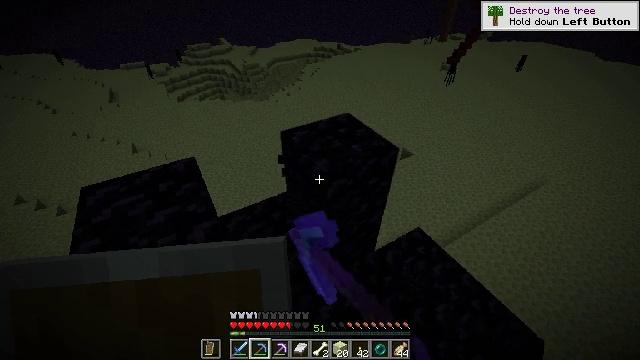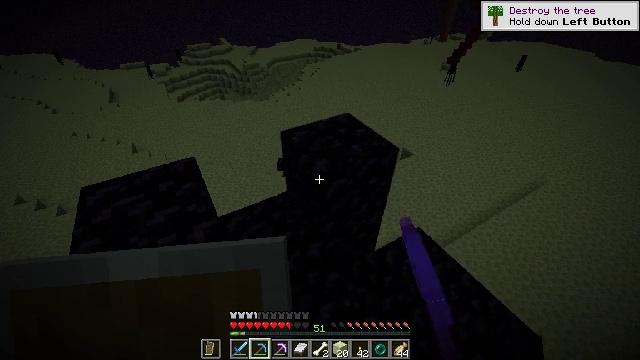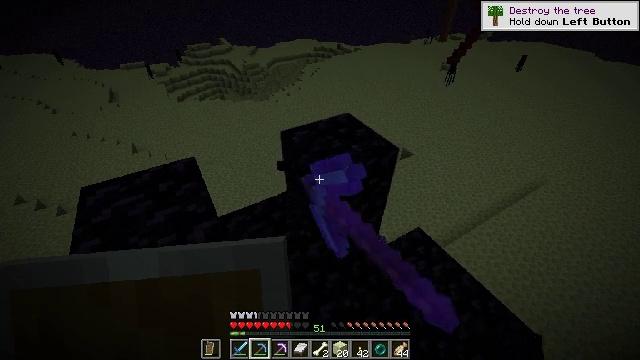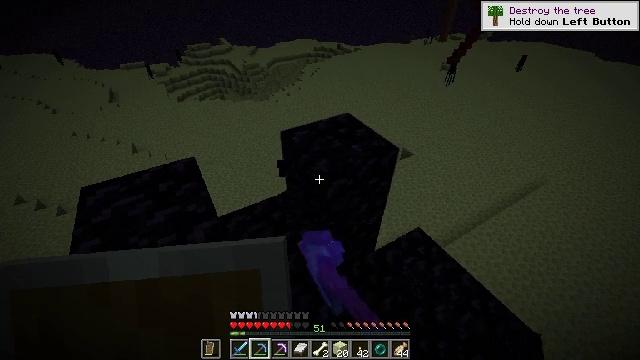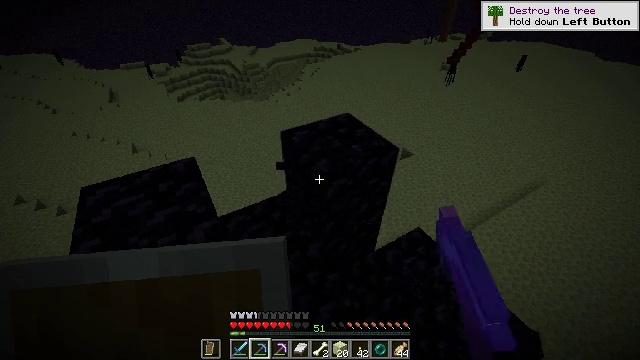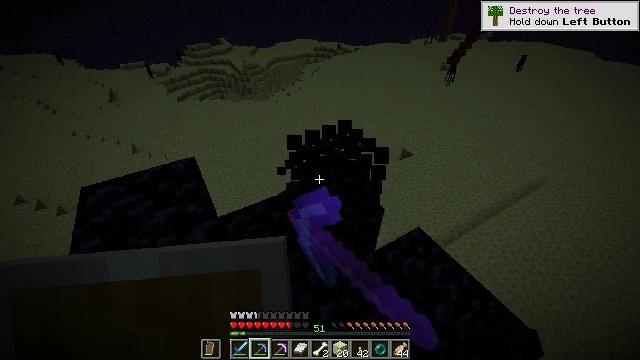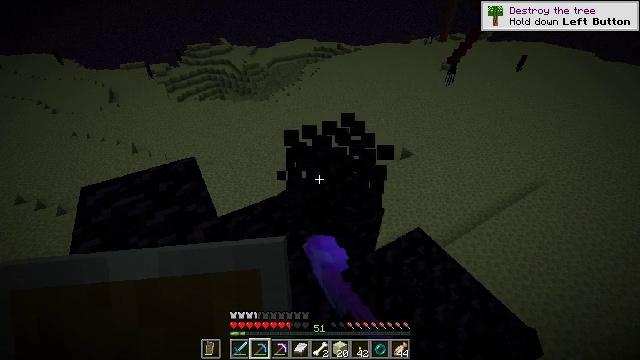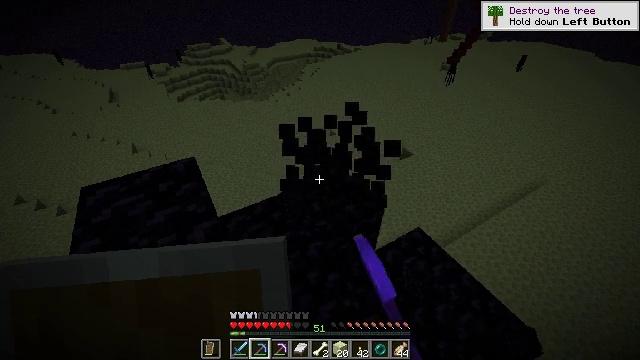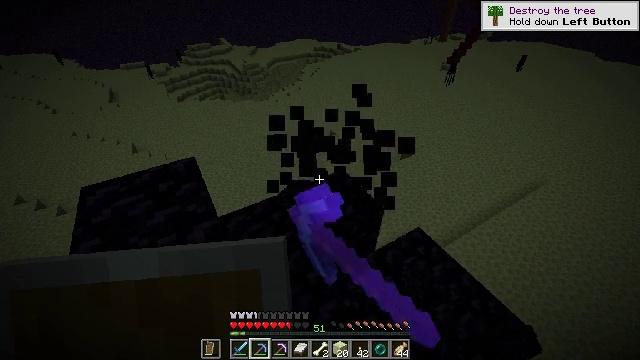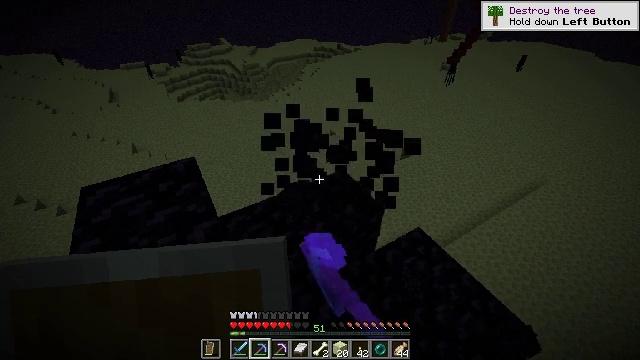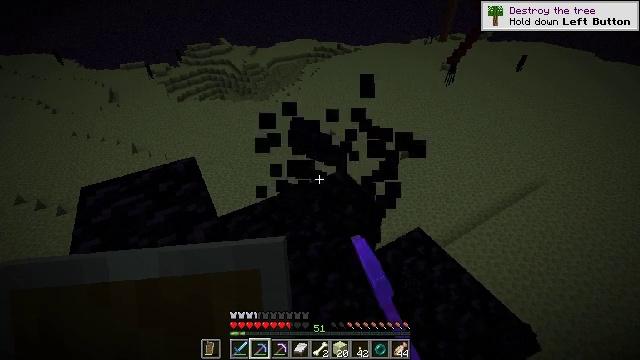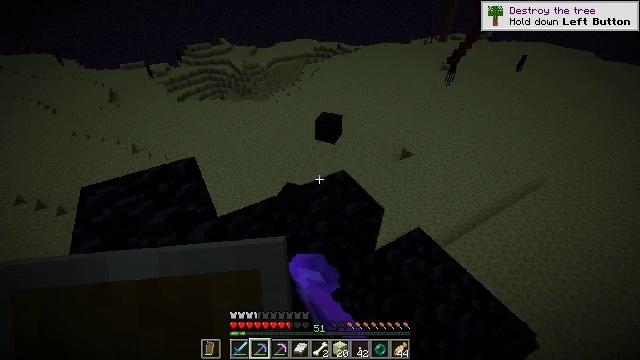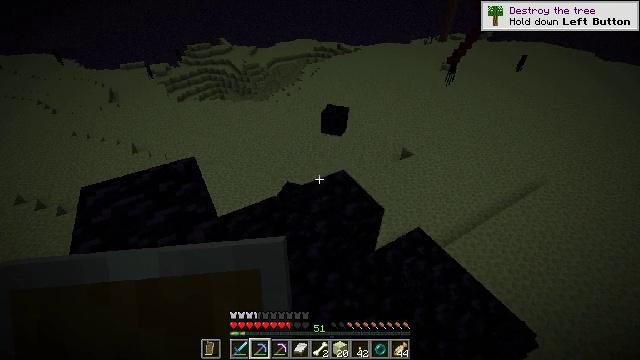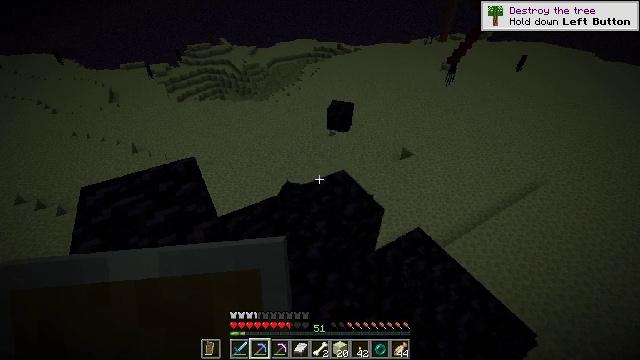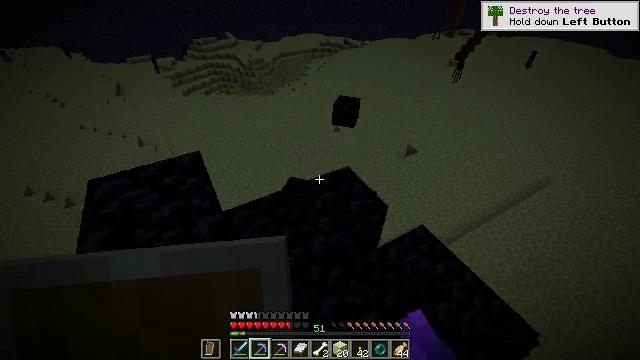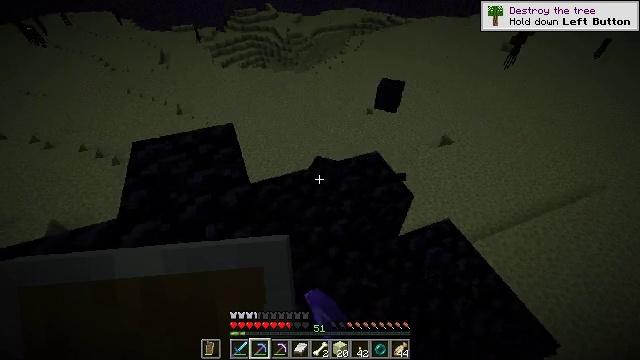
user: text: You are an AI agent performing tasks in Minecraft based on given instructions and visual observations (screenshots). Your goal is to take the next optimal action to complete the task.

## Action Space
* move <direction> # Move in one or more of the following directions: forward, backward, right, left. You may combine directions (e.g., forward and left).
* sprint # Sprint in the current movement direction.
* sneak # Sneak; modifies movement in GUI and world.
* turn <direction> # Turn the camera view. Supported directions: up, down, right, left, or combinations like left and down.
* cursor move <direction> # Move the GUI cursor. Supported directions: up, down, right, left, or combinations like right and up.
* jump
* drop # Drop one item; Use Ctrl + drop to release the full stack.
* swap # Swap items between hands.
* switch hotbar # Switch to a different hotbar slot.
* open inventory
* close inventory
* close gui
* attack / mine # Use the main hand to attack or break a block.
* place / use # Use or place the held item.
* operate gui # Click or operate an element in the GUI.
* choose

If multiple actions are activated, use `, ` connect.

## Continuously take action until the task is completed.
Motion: motion action
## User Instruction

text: Harvest obsidian for portal building.
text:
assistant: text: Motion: attack / mine
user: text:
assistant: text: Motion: attack / mine
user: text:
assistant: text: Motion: attack / mine
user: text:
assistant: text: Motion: attack / mine
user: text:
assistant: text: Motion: attack / mine
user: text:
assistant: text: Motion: attack / mine
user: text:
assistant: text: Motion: attack / mine
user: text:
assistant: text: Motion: attack / mine
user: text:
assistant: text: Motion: attack / mine
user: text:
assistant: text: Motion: attack / mine
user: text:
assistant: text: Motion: attack / mine
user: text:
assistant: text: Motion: attack / mine
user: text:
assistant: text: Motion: attack / mine
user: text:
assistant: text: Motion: turn left, attack / mine
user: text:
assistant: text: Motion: turn left and down, attack / mine
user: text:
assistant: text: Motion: turn left and down, attack / mine
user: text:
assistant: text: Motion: turn left, attack / mine
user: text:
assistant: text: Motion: turn left, attack / mine
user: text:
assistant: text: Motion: attack / mine
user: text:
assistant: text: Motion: attack / mine
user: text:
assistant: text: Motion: attack / mine
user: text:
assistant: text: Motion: attack / mine
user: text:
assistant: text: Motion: attack / mine
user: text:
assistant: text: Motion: attack / mine
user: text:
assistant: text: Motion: attack / mine
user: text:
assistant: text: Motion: attack / mine
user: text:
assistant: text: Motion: attack / mine
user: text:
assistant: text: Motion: attack / mine
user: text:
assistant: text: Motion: attack / mine
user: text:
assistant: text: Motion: turn left and up, attack / mine